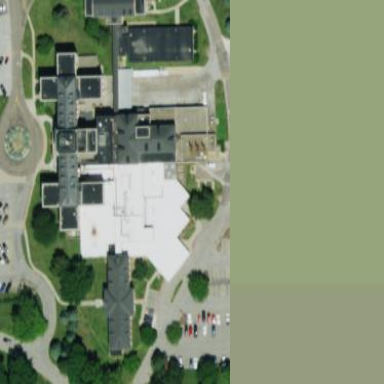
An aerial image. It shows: Hospital building that houses clinic providing healthcare services.